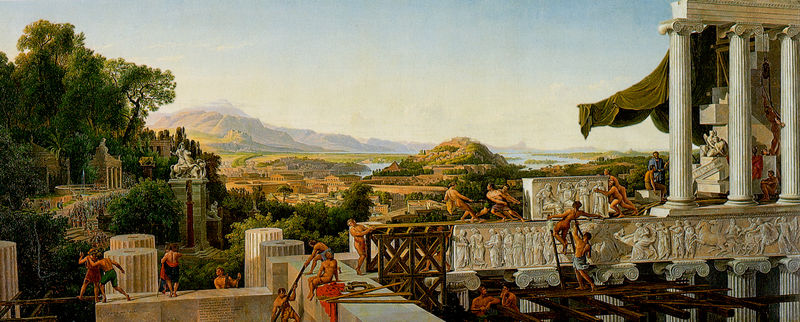
Titel: Blick in Griechenlands Blüte
Künstler: Wilhelm Ahlborn
Standort: Berlin
Institution: Neue Nationalgalerie
Schlagwörter: baum, berg, gemälde, himmel, mann, meer, nackt, schatten, wasser, weiß, akte, bäume, fluss, grün, landschaft, menschen, ocker, see, stadt, braun, hell, hintergrund, holz, licht, marmor, männer, säule, säulen, dach, gebäude, haus, weg, malerei, architektur, stein, steine, erde, felder, horizont, häuser, hügel, natur, weite, gewässer, sonne, sträucher, stoff, gewänder, renaissance, wald, anhöhe, arbeit, brunnen, garten, skulptur, statue, relief, terrasse, italien, abhang, berge, gebirge, weis, ziehen, arbeiter, leiter, treppen, plastik, gerüst, antike, palast, kran, rippen, architrav, kapitelle, rom, kapitell, fries, villa, skulpturen, alleen, statuen, voluten, ionisch, antik, griechen, griechisch, historienmalerei, griechenland, ionische säulen, kanneluren, prozession, gärten, tempel, basis, schaft, bau, sklaven, bauten, römisch, athen, akropolis, friese, parthenon, baustelle, bauarbeiten, ionische ordnung, schäfte, basen, tempelbau, steinblöcke, liht, antikenrezeption, landchaft, trommeln, gerüste, nacktr, baustell, baugerüste, alma tadema, klassiszistisch, panaorama